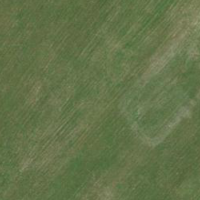
EUNIS habitat code: 24
Species observed at this site:
Caltha palustris